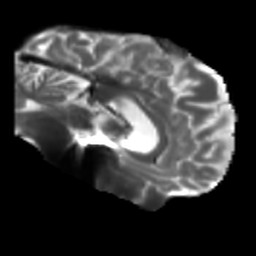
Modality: T2w
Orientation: sagittal
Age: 49
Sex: male
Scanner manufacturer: siemens
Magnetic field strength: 3 T
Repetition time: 5.25 s
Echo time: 0.08 s